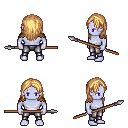
a pixel art fantasy rpg character, male body template, dark elf, purple skin, leather shoulder armor, metal pants, light blonde long hairstyle, spear, four views (front, back, left, right), 2x2 character sprite sheet, small pixel art, hard edges, no anti-aliasing